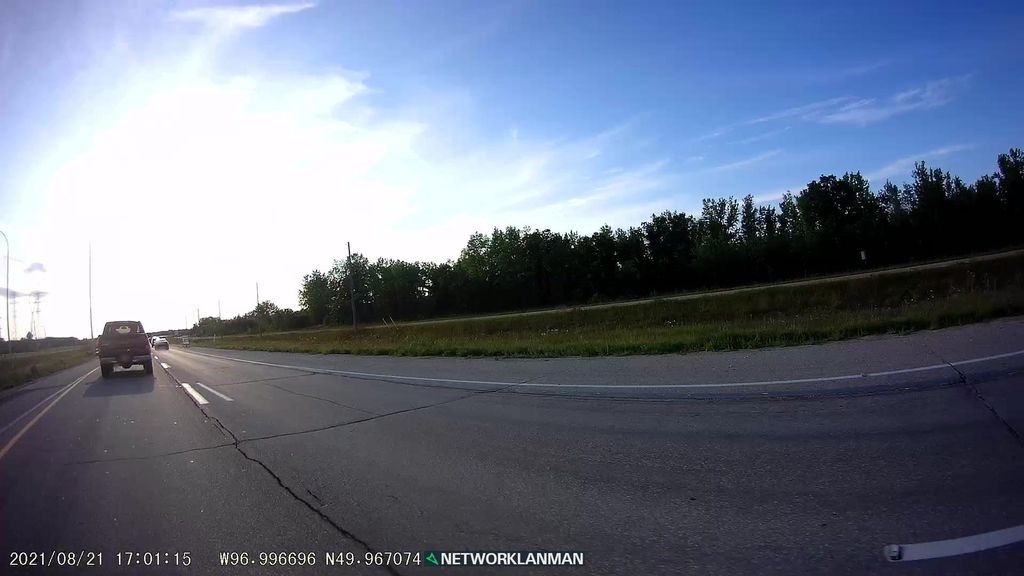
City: winnipeg